Aerial crown-view tile of a tropical tree (Barro Colorado Island, Panama), acquired 20250414:
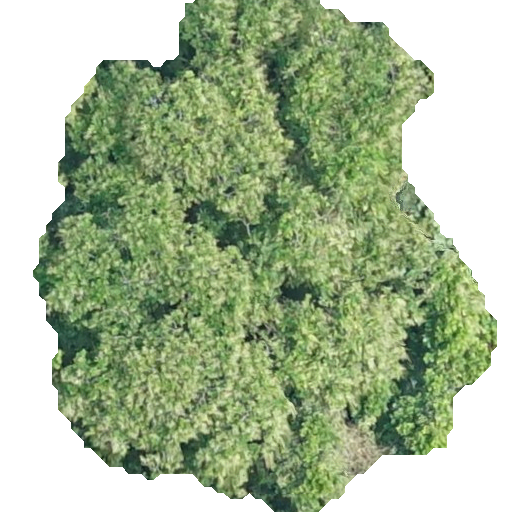
Species: Anacardium excelsum
GBIF accepted scientific name: Anacardium excelsum
Crown area: 257.936 m²